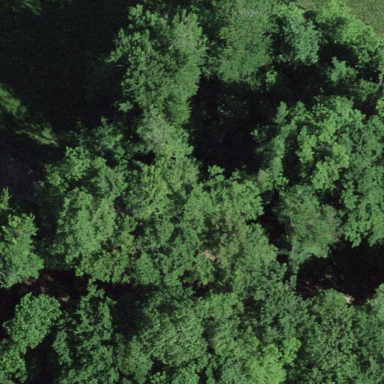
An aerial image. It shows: Forest area.